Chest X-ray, PA view. Patient: 53 years old, sex M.
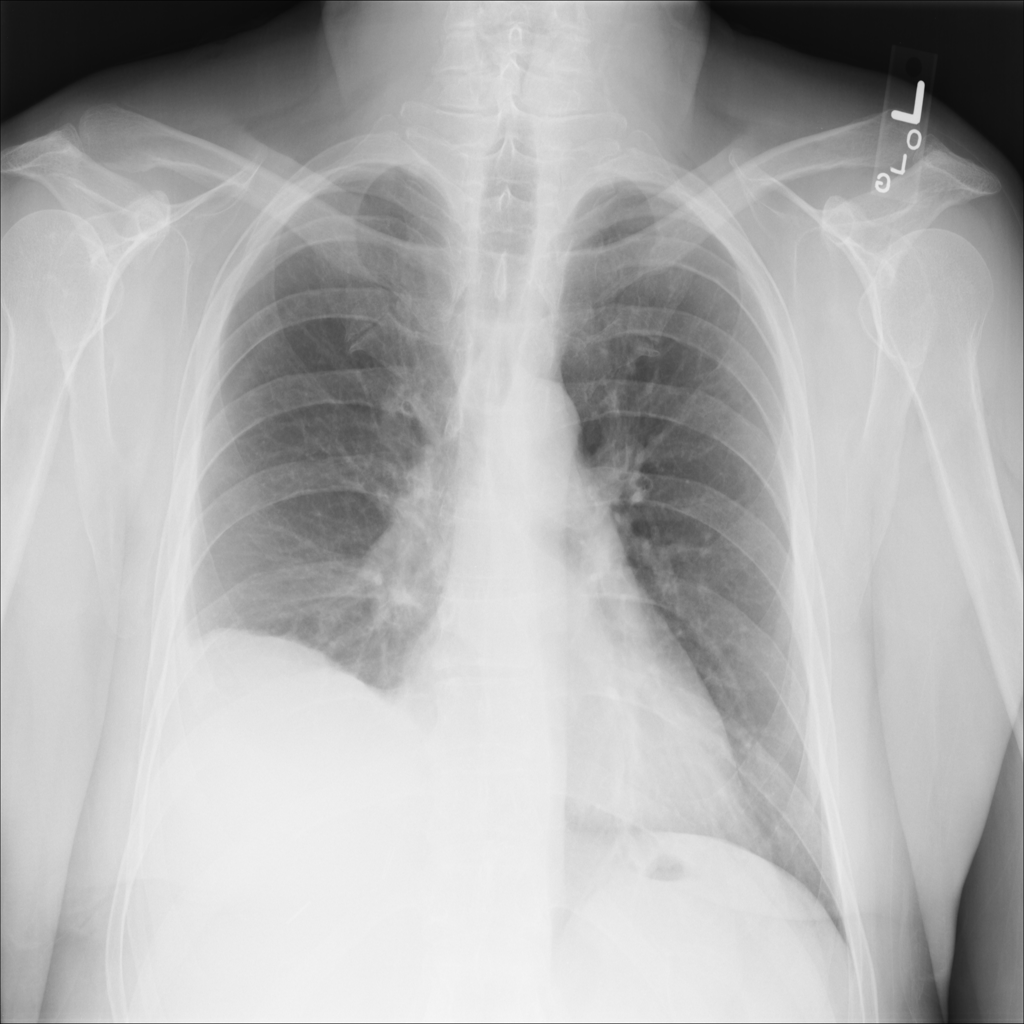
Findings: No Finding